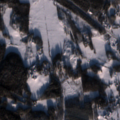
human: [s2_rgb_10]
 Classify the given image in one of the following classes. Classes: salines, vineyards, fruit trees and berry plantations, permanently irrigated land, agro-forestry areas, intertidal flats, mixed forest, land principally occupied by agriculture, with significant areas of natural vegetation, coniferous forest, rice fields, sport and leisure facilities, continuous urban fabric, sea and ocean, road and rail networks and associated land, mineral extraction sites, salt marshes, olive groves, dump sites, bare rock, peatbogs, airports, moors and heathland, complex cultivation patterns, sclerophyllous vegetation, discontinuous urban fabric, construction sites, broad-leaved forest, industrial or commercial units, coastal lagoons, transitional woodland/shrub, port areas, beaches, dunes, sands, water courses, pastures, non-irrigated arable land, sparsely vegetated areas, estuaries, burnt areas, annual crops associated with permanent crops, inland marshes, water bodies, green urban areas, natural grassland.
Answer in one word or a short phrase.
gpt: discontinuous urban fabric, non-irrigated arable land, land principally occupied by agriculture, with significant areas of natural vegetation, coniferous forest, mixed forest, transitional woodland/shrub